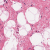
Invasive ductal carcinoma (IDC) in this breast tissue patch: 0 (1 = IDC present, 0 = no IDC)